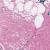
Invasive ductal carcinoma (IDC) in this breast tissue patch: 0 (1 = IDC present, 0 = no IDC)